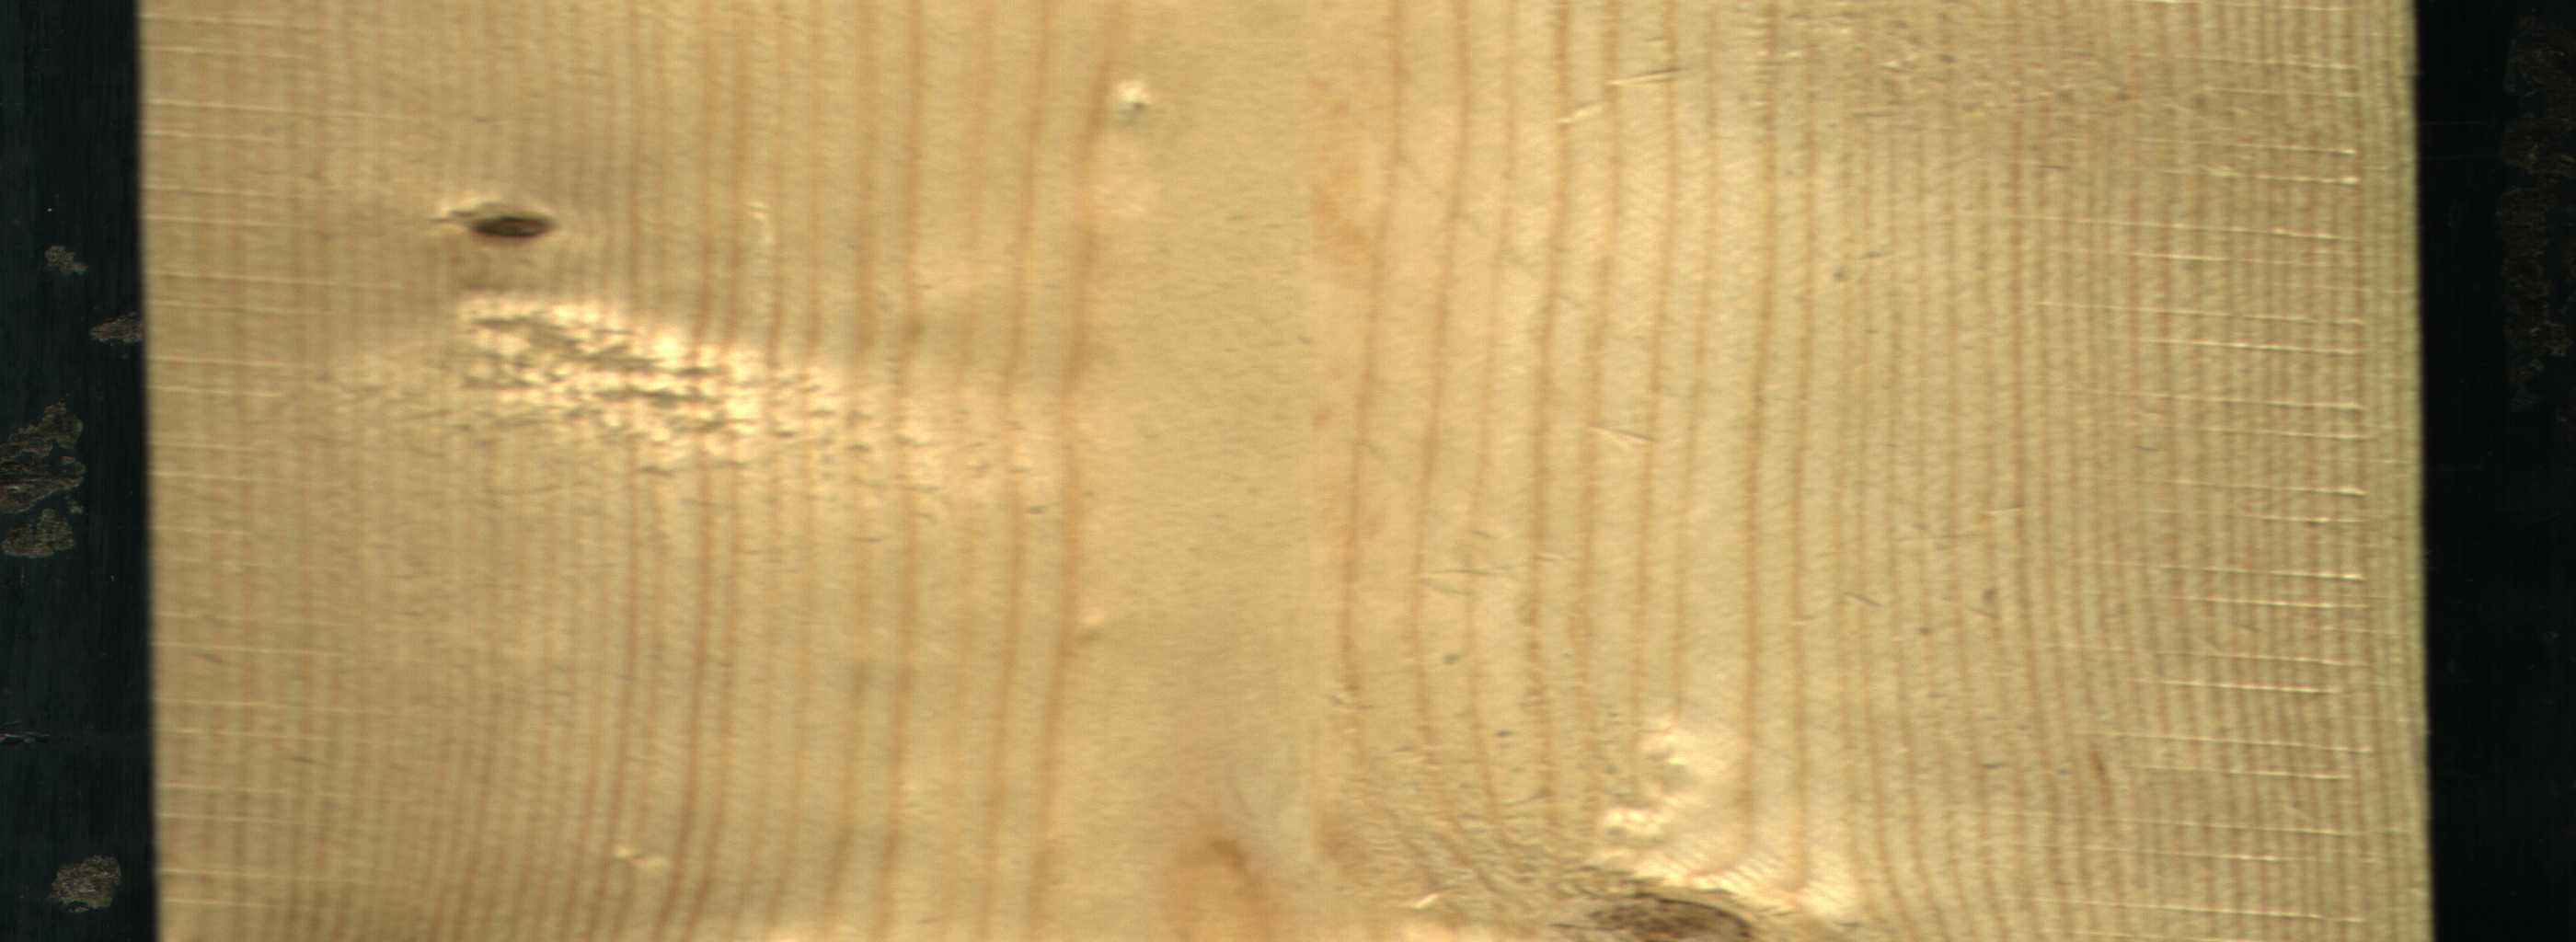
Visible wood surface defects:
Live_Knot
Live_Knot